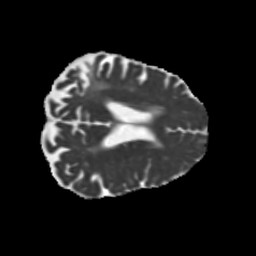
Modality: MD
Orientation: axial
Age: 73
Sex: female
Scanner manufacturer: siemens
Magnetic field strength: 3 T
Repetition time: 5.25 s
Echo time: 0.08 s